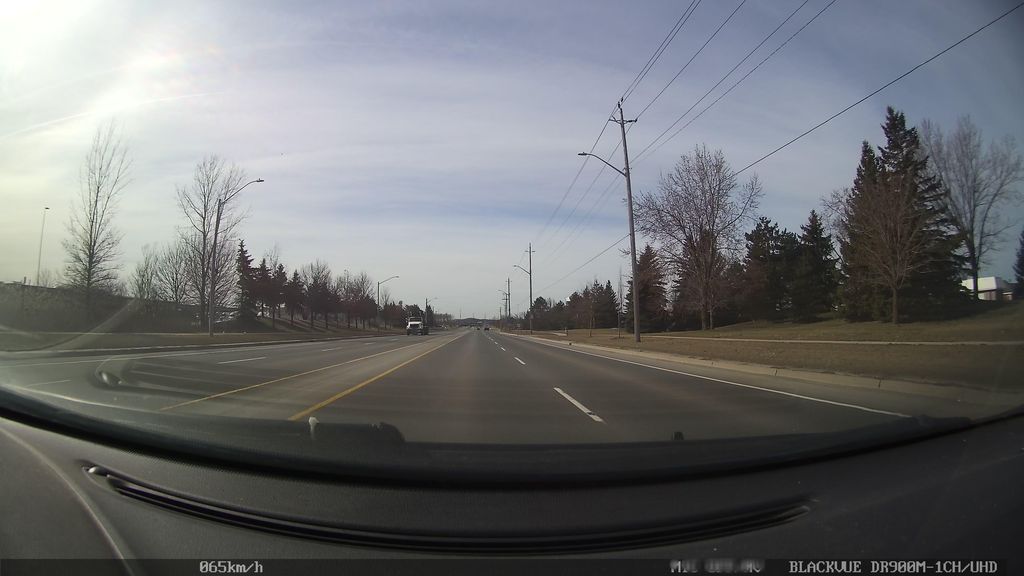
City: kitchener-waterloo